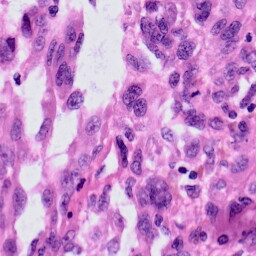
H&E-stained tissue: Skin